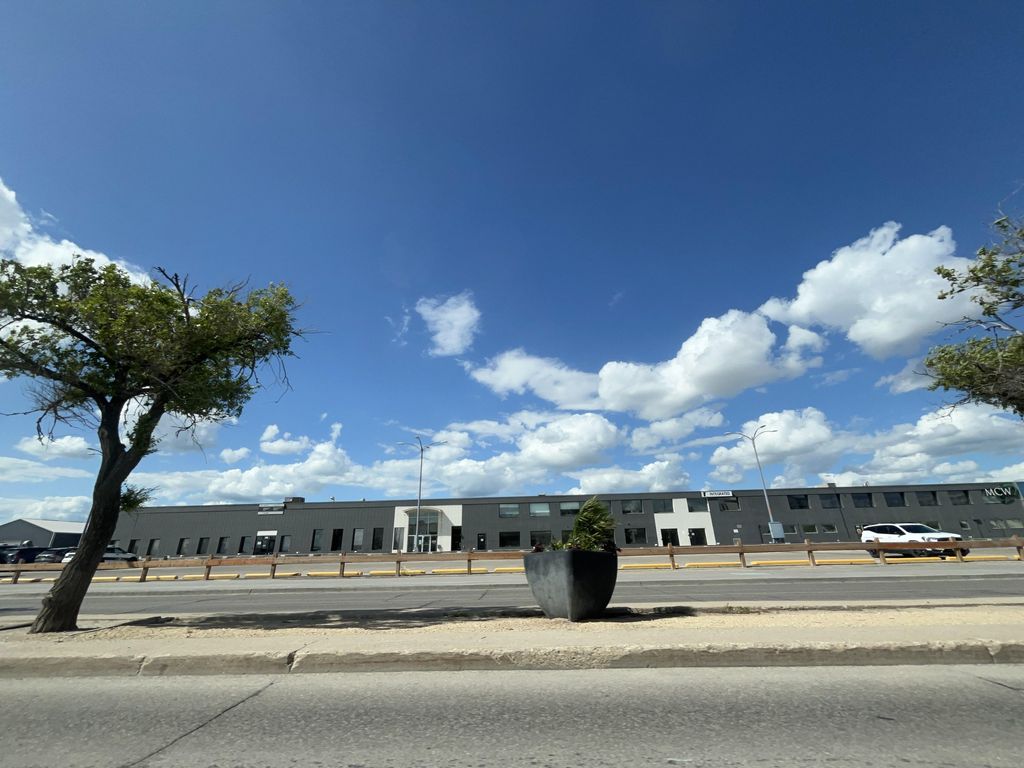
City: winnipeg